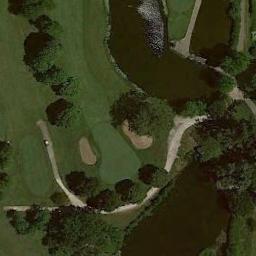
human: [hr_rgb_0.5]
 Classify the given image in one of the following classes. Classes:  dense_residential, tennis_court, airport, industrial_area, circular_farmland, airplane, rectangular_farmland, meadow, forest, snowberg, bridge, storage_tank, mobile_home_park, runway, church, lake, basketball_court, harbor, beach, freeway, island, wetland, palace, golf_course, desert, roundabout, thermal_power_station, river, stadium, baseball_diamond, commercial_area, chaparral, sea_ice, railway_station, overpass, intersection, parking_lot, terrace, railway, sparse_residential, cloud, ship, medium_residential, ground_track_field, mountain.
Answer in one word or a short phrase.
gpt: golf_course